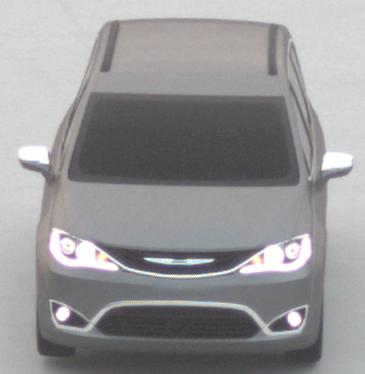
Make: Chrysler
Model: Pacifica
Detailed model: -
Model produced from: 2016
Model produced until: 2020
Doors: 5
Color: gray
Road condition: dry road
Daytime: sunrise or sunset
Contrast: low contrast